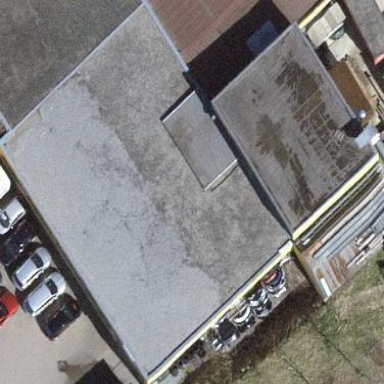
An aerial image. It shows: Industrial building.